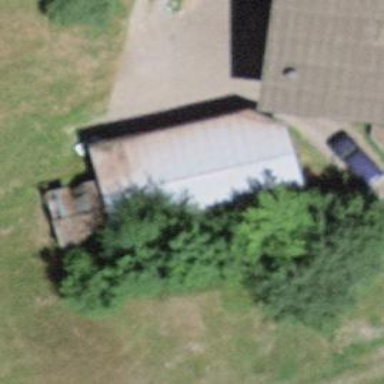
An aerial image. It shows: Rural barn.